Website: apple
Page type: customer-info-address
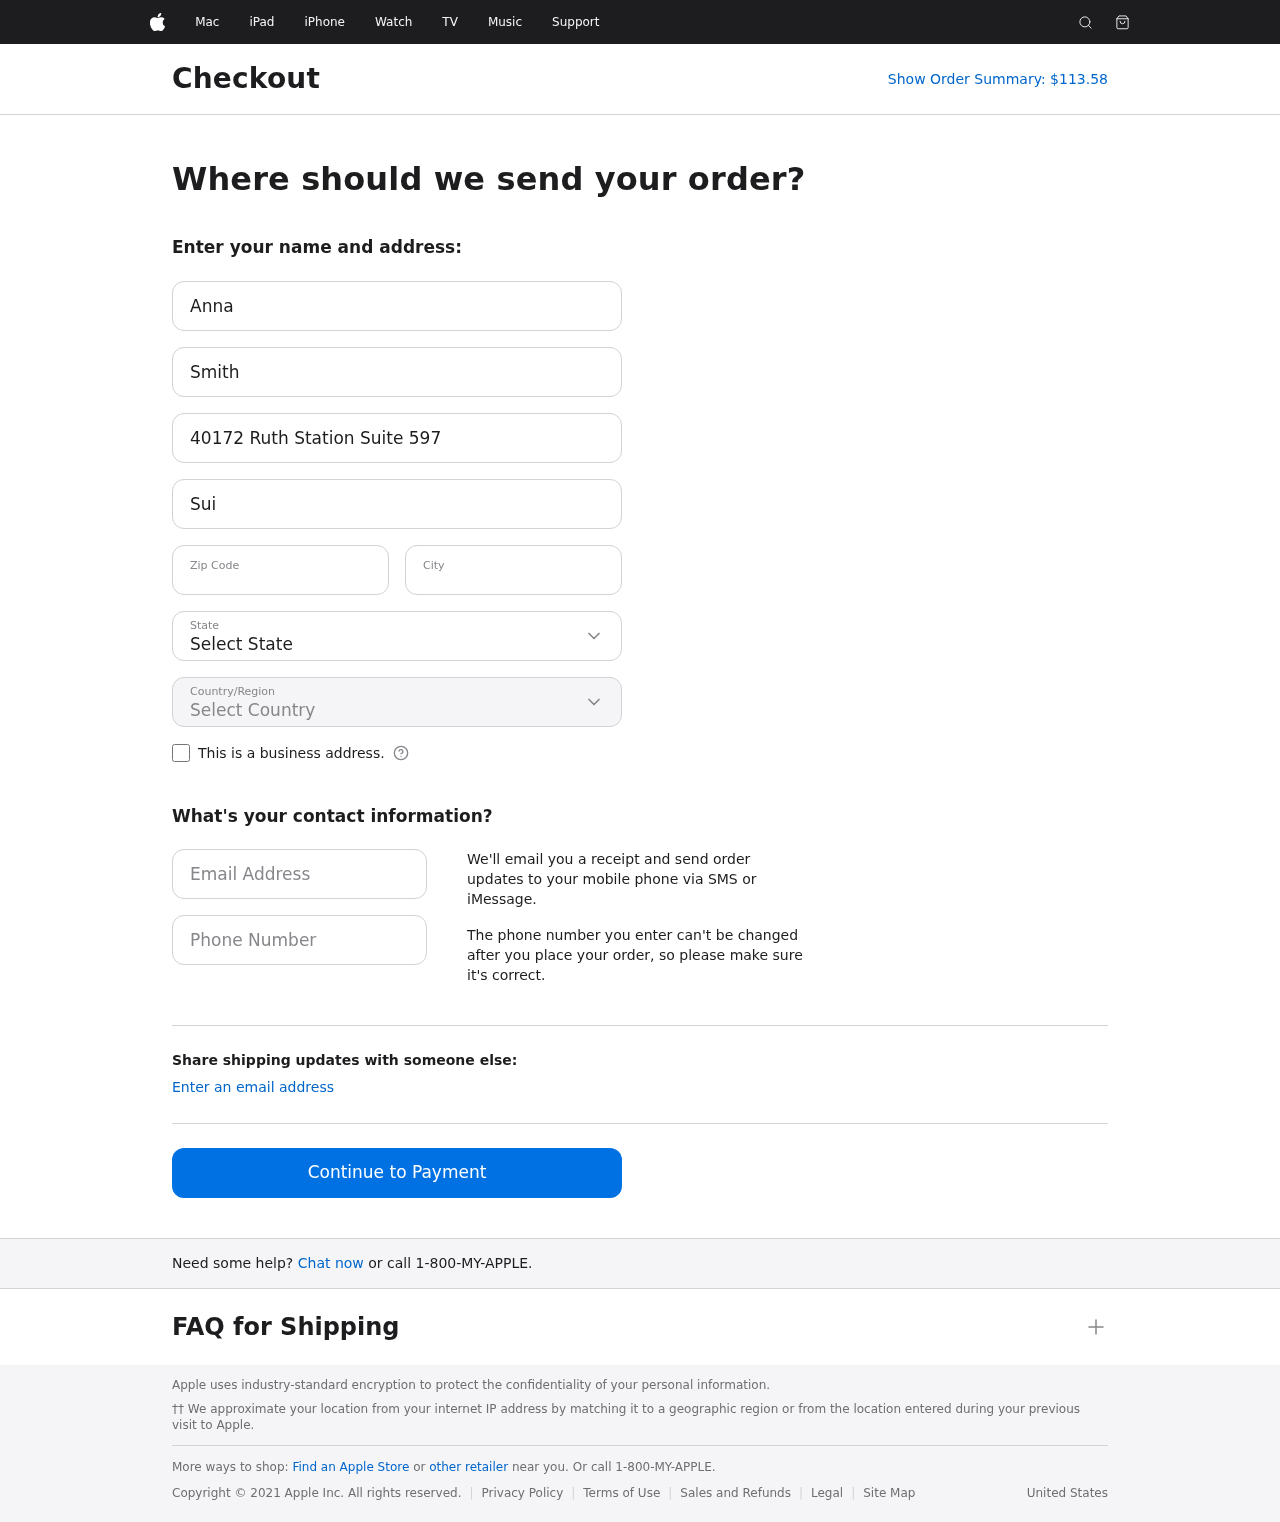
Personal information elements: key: PII_CITY
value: Port Jill
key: PII_COUNTRY
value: United States
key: PII_EMAIL
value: asmith@hotmail.com
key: PII_FIRSTNAME
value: Anna
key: PII_LASTNAME
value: Smith
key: PII_PHONE
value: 6136979818
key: PII_POSTCODE
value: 69956
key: PII_STATE
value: Louisiana
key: PII_STREET
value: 40172 Ruth Station Suite 597
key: PII_STREET2
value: Suite 448
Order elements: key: ORDER_TOTAL
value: Show Order Summary: $113.58